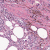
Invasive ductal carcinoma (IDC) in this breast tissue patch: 0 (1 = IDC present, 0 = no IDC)